Interaction volume radius: 5 \u00c5
Interaction volume height: 20 \u00c5
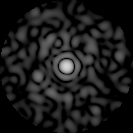
Disorder parameter: 0.8265